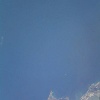
Label: water